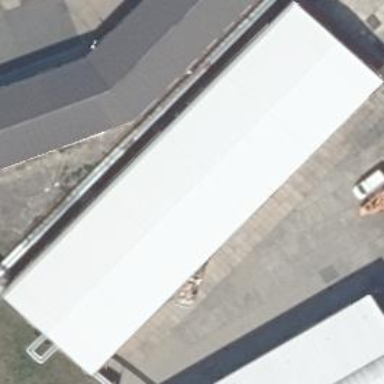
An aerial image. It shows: Industrial building.